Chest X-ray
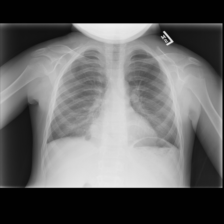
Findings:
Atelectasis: negative
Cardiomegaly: negative
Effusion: negative
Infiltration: negative
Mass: negative
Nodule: negative
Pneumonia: negative
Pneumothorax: negative
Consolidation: negative
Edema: negative
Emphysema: negative
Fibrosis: negative
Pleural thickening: negative
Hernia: negative